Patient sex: F
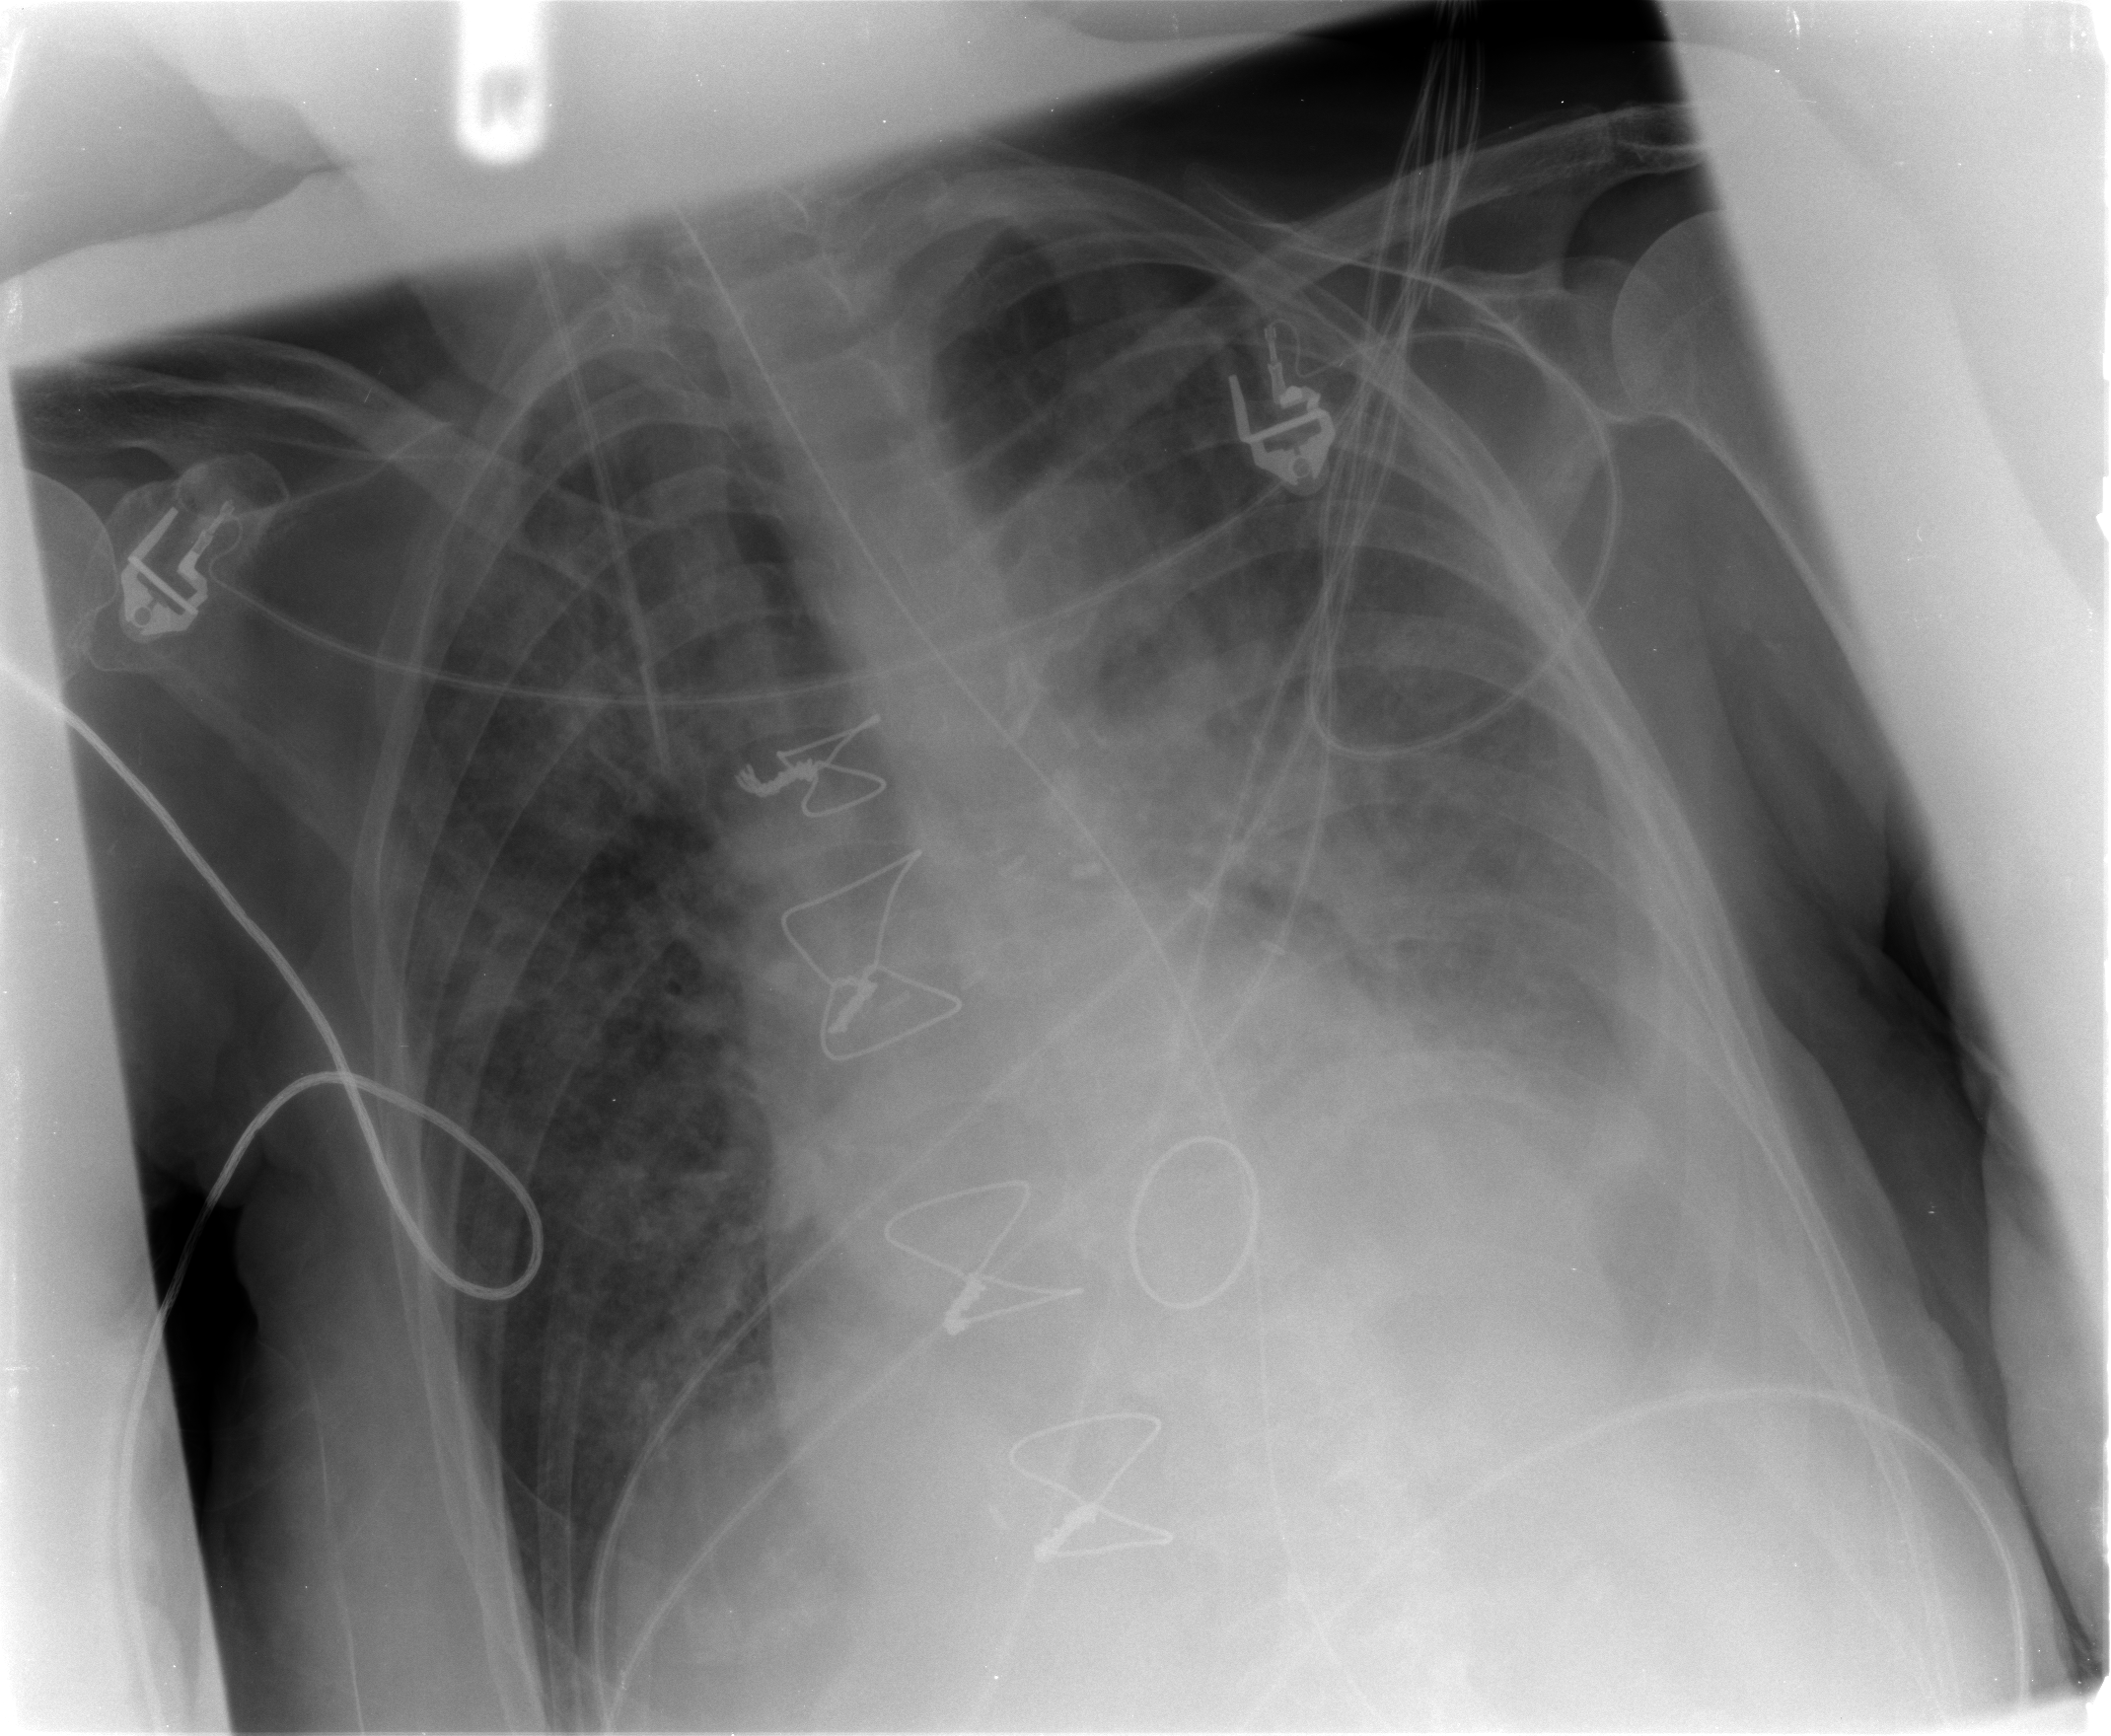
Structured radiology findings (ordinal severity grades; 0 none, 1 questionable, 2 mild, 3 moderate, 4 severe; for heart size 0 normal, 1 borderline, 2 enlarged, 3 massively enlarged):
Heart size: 0
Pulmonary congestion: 2
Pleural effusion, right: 2
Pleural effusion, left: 3
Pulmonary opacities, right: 2
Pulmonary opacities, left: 3
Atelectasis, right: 1
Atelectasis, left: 2